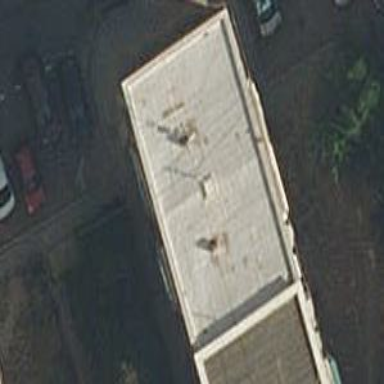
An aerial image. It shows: Building.